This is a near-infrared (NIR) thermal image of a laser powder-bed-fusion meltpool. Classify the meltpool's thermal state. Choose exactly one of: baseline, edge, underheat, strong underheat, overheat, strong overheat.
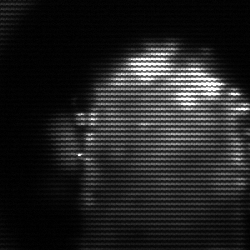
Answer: baseline